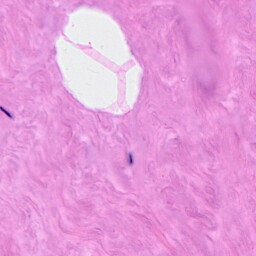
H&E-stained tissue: Breast